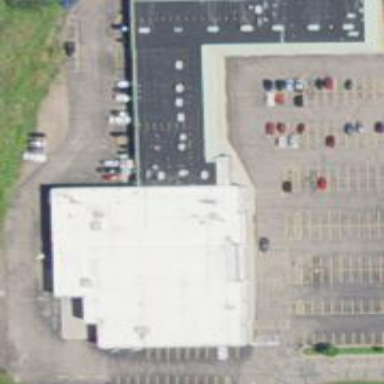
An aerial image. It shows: Mall building.